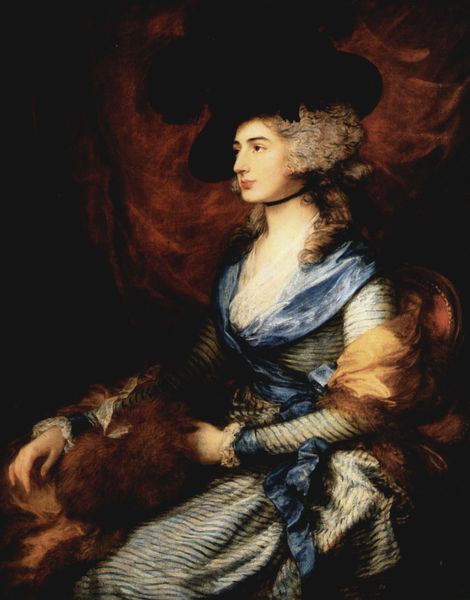
Titel: Porträt der Mrs. Sarah Siddons
Künstler: Thomas Gainsborough
Standort: London
Institution: National Gallery
Schlagwörter: blau, dunkel, feder, gemälde, hand, schatten, umhang, weiß, sitzen, ausschnitt, braun, elegant, finger, frau, frisur, grau, haar, hell, hintergrund, hut, kleid, licht, mund, nase, profil, schwarz, stuhl, blick, dame, rot, schal, tier, tuch, malerei, rock, schleife, teppich, jung, arme, augen, barock, falten, federn, gesicht, kleidung, pelz, samt, silber, spitze, ärmel, bildnis, hals, hände, portrait, porträt, rückenlehne, vorhang, öl, gewand, gold, haare, reich, sessel, sitzend, adel, schleifen, dekoltee, england, gainsborough, lippen, locken, madame, renaissance, rokoko, schultern, schön, seide, zart, adelige, federhut, fell, perücke, schärpe, adlig, seitlich, sitz, halsband, kette, rand, sitzt, gestreift, streifen, rüschen, krempe, stola, lockig, seite, muff, halbprofil, seitenprofil, graziös, weinrot, fürstin, rostrot, engalnd, historisch, boucher, gräfin, strifen, la tour, de la tour, guch, handwärmer, kappen, worhang, miund, stilvoll, blick geradeaus, baumwollkleid, achleier, seidenkostüm